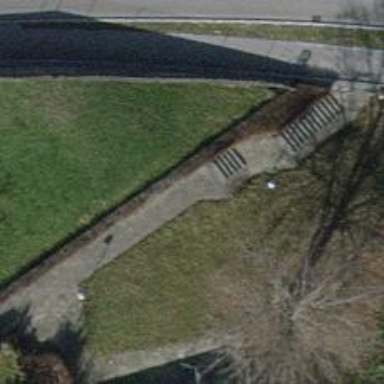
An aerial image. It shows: Road with steps.